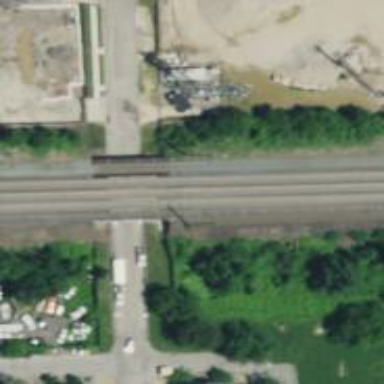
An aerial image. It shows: Bridge over electrified railway with contact line.